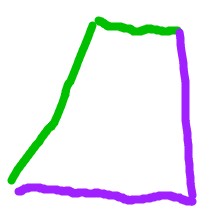
Shape: trapezoid